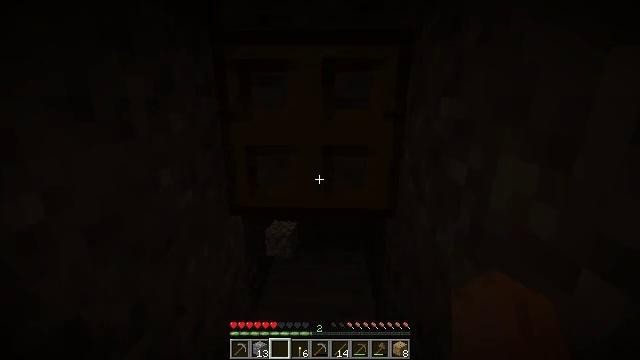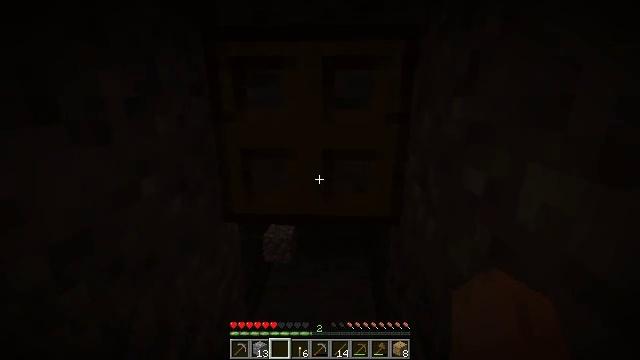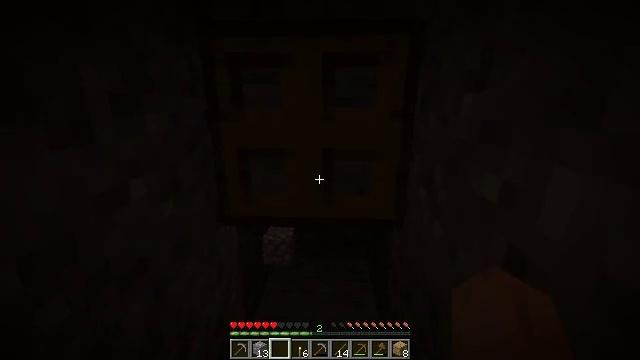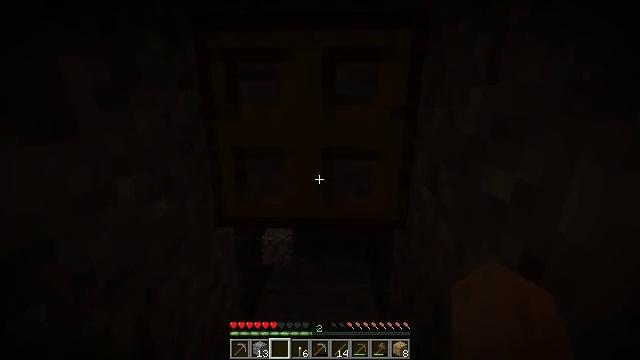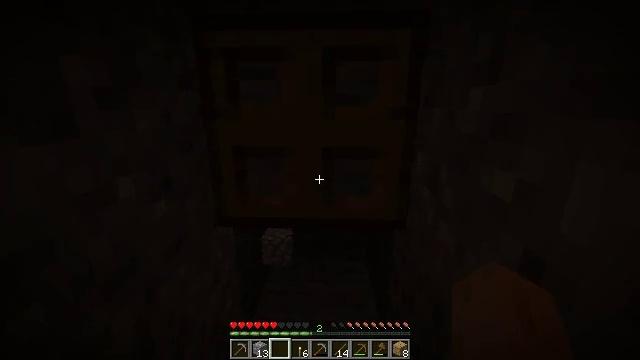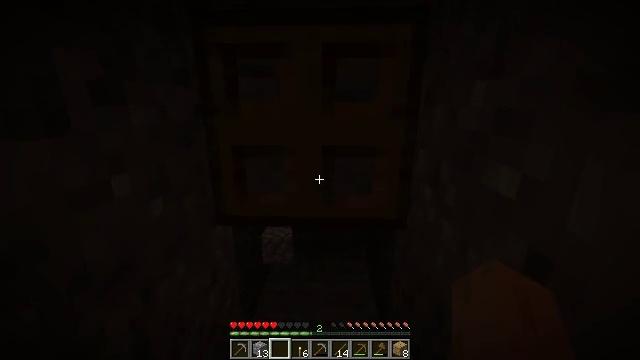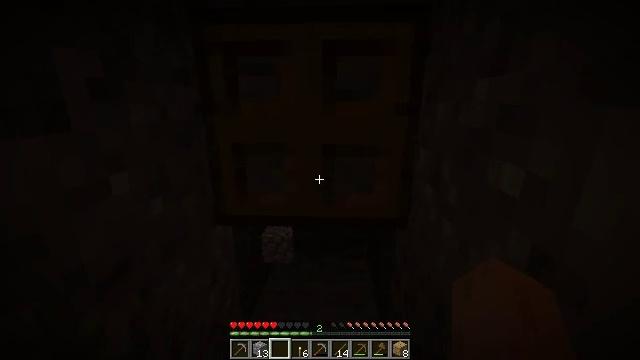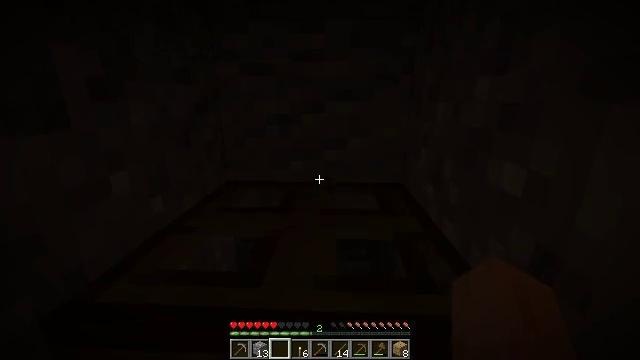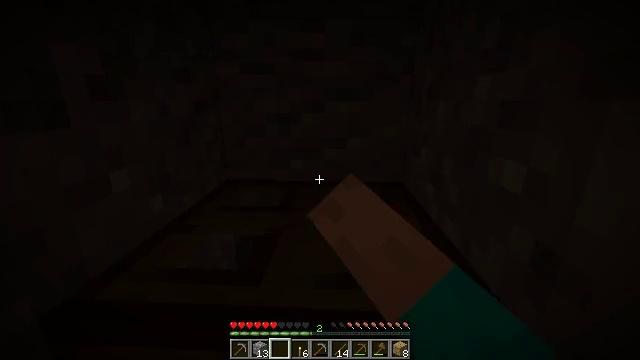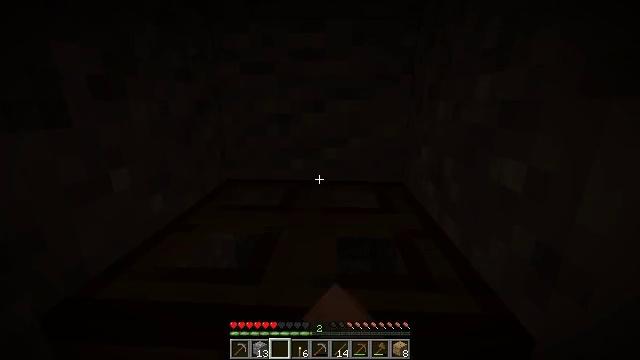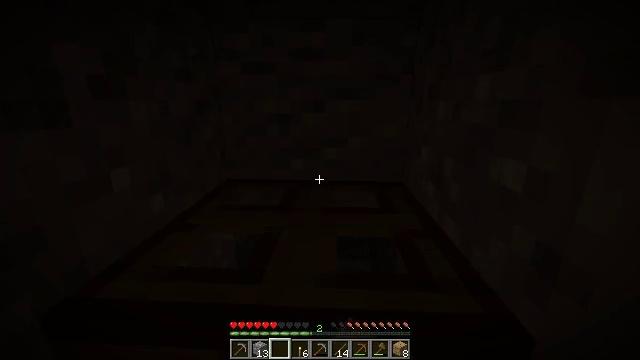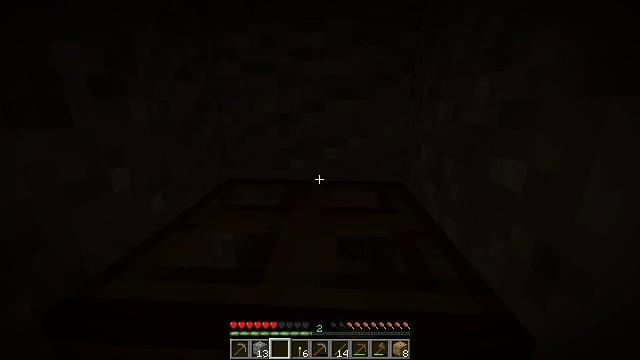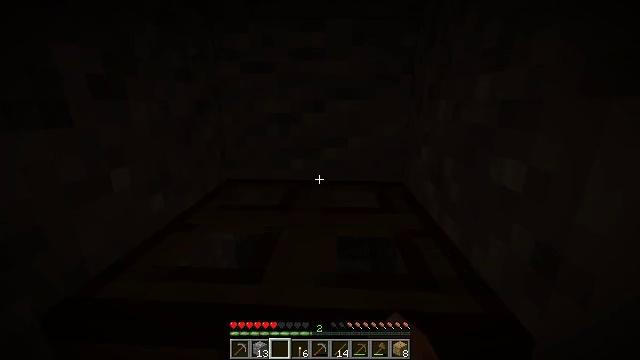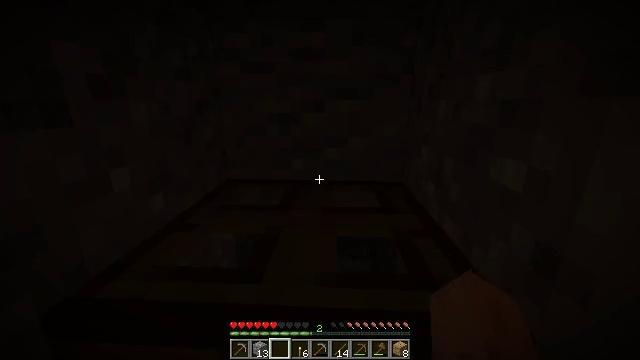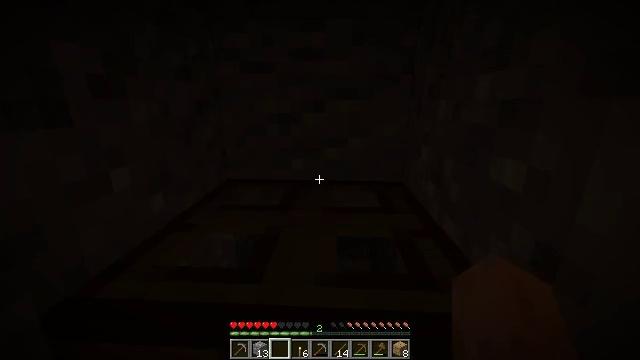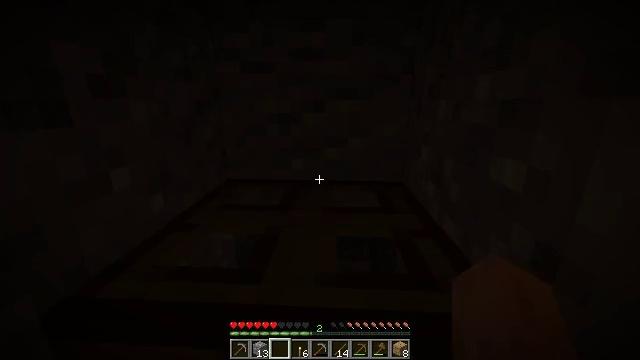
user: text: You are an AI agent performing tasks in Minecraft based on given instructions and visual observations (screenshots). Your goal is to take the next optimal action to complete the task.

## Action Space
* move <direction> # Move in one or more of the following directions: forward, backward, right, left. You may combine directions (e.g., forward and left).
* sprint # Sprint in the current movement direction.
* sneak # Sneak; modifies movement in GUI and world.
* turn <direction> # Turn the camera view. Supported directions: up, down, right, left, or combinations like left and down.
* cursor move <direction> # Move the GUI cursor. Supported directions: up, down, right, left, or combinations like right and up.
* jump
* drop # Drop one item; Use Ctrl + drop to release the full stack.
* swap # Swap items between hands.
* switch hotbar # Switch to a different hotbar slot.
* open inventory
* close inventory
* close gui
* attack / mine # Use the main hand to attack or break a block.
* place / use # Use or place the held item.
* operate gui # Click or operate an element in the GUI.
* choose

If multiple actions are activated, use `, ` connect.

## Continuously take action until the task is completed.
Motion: motion action
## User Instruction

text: Remove the oak trapdoor from its place.
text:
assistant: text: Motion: no_op
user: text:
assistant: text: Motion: no_op
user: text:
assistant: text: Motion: no_op
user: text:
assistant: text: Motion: no_op
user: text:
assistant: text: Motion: no_op
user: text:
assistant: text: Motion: no_op
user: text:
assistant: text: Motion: use / place
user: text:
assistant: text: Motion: use / place
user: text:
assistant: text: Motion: use / place
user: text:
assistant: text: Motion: use / place
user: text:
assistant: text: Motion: no_op
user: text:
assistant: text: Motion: no_op
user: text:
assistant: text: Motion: no_op
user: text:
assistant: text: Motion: no_op
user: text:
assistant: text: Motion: no_op
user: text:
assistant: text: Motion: no_op
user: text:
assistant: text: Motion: no_op
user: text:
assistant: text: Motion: no_op
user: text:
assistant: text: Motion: turn down
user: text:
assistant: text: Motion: turn down
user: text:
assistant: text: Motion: turn down
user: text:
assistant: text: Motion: turn down
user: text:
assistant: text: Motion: use / place
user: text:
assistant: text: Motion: use / place
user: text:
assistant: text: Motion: use / place
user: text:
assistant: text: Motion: turn up, use / place
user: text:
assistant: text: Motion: no_op
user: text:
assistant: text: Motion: no_op
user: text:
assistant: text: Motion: no_op
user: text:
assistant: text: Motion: turn up